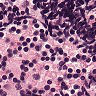
Metastatic tissue present: no